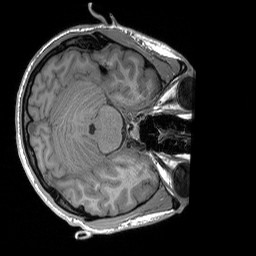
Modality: T1w
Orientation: axial
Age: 30
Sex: male
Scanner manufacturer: siemens
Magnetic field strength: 3 T
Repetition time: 1.9 s
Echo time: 0.00227 s